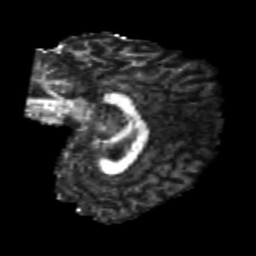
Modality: FA
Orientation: sagittal
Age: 20
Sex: male
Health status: healthy
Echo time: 0.074 s